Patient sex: F
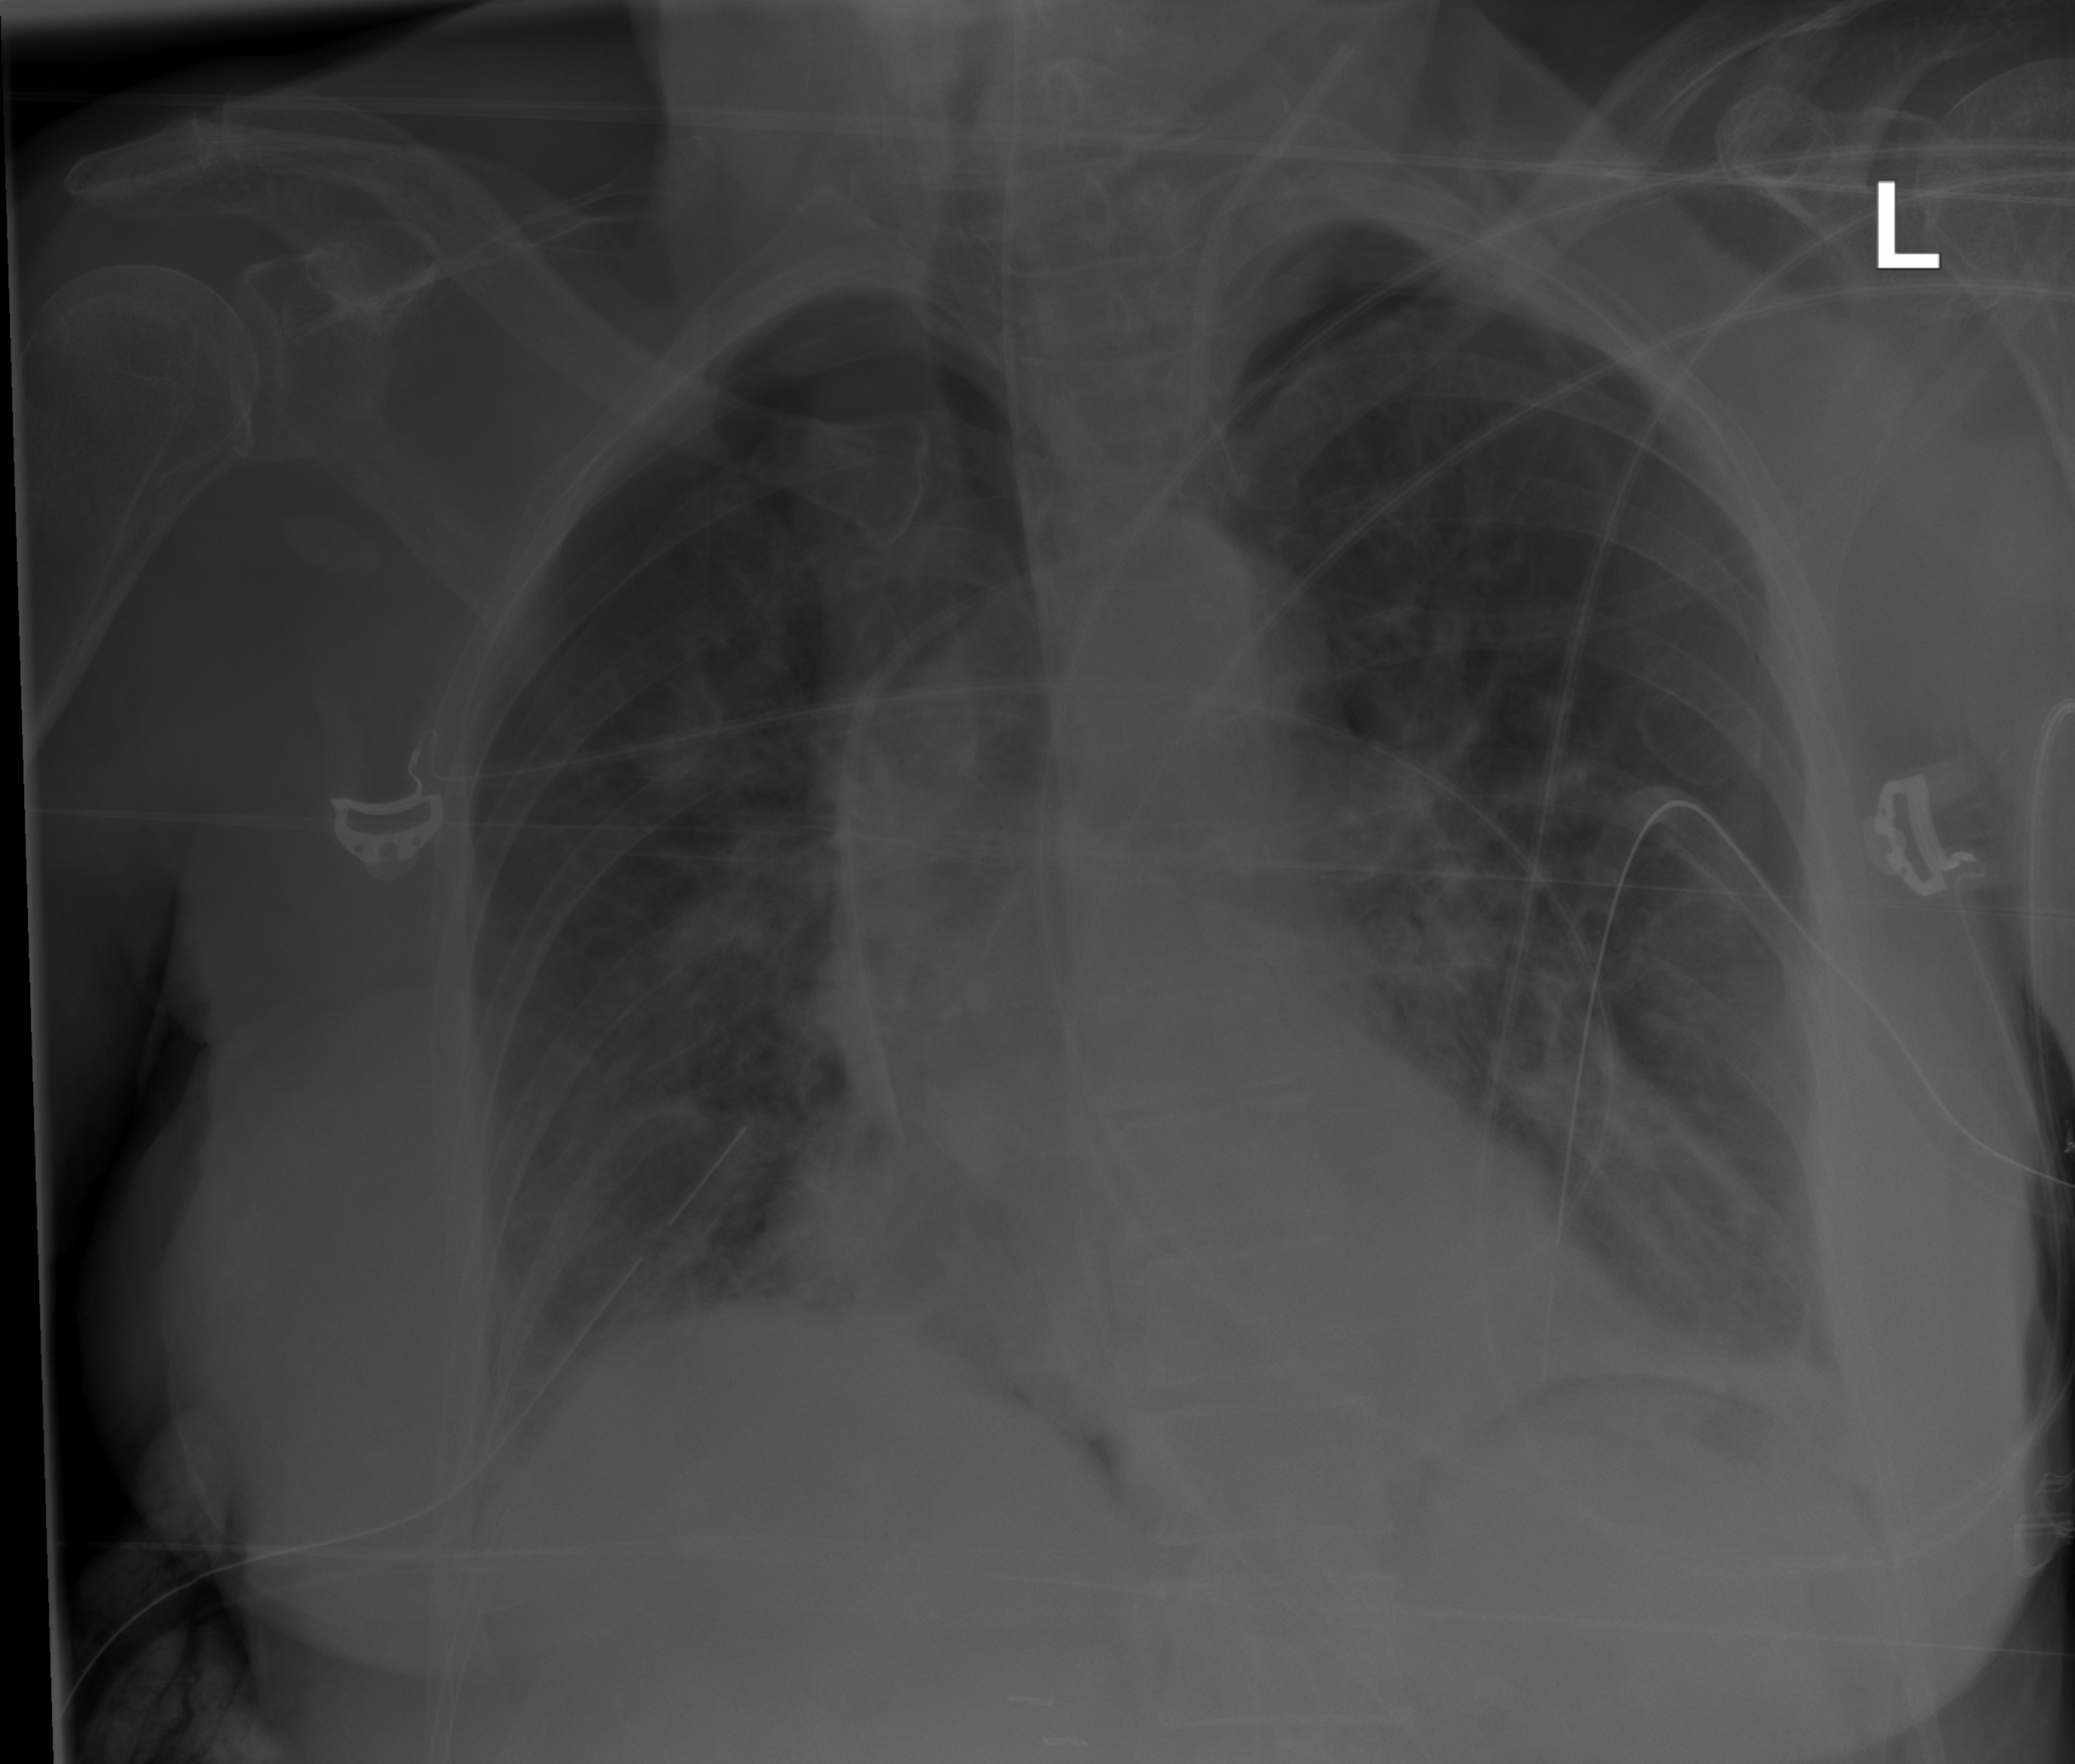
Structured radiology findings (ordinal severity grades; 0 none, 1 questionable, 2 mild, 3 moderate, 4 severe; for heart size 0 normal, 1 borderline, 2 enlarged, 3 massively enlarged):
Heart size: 1
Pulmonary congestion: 2
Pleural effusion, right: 2
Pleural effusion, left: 2
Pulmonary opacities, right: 3
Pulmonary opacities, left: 2
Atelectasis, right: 2
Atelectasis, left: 3